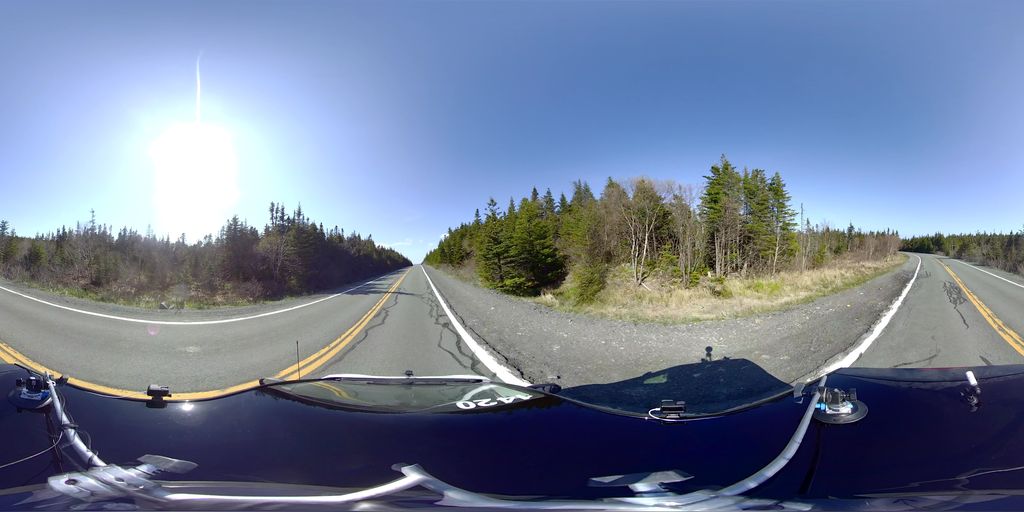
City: st_johns